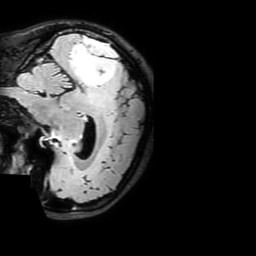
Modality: FLAIR
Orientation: sagittal
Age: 48
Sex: female
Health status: ill
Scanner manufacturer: philips
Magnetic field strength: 3 T
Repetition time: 4.8 s
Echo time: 0.313 s